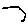
Label: hexagon